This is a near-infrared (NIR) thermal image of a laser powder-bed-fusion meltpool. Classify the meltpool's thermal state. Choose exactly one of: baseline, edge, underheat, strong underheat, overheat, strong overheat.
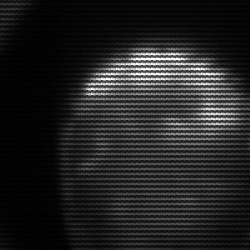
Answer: edge